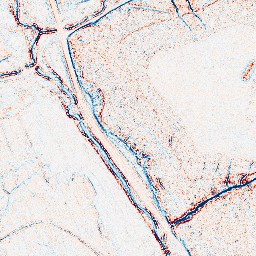
Category: edge_preserving
Decomposition family: bilateral
Decomposition parameters: d: 5
sigma_color: 50
sigma_space: 75
Upsampling method: sinc_hamming
Upsampling parameters: scale: 4
kernel_size: 16
Upsampling scale: 4